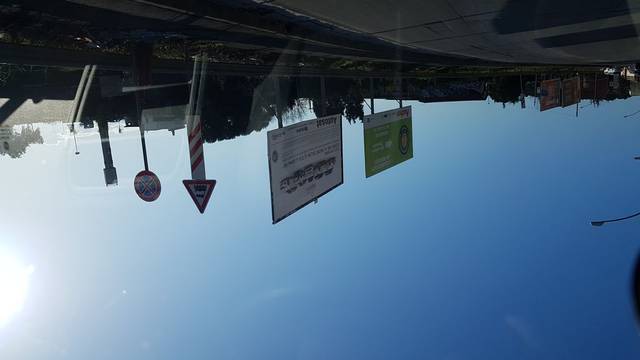
Region: Italy
Coordinates: 40.63, 17.946